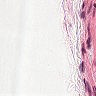
Metastatic tissue present: no